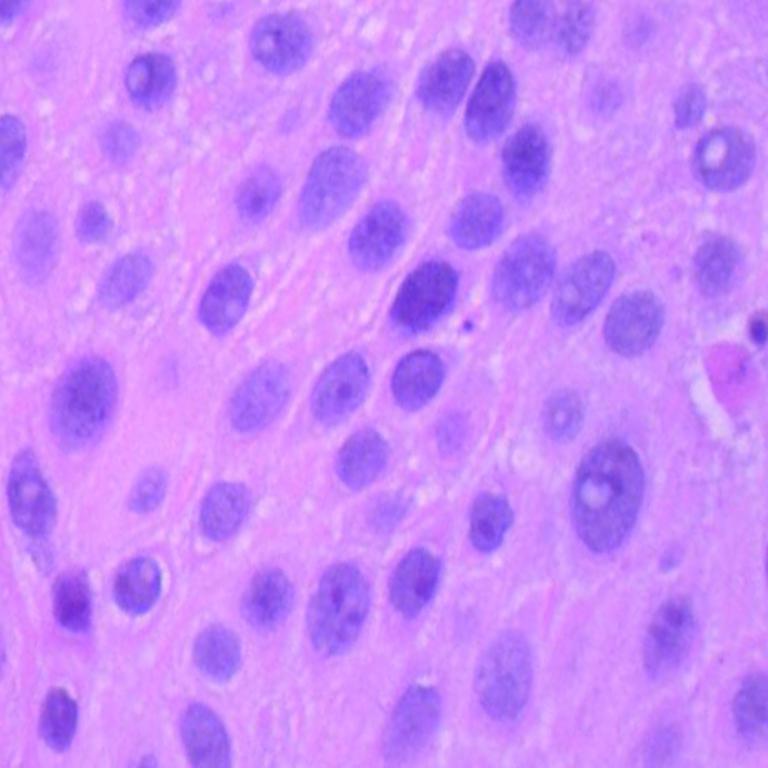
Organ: lung
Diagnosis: squamous carcinomas